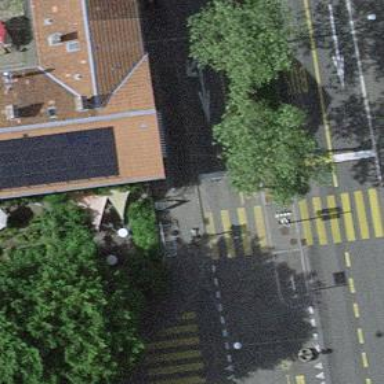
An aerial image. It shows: Residential road with asphalt surface. There is cycle lane on the left side and opposite lane.